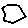
Label: hexagon